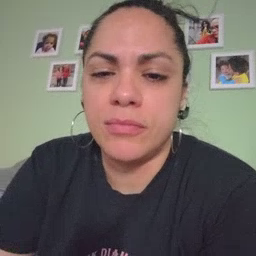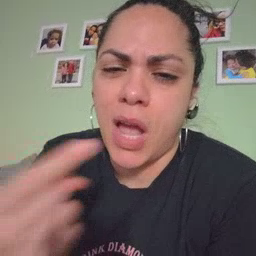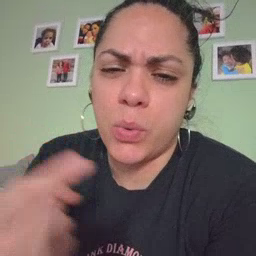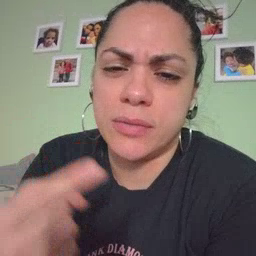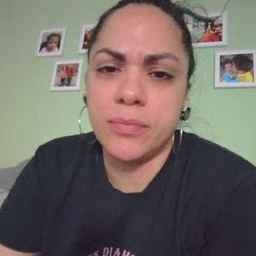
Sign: owie